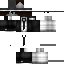
A male human skin with dark skin, wearing brown long hair dressed in a blue hoodie and black pants, featuring a closed mouth.